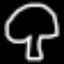
Label: mushroom